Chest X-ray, PA view. Patient: 46 years old, sex M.
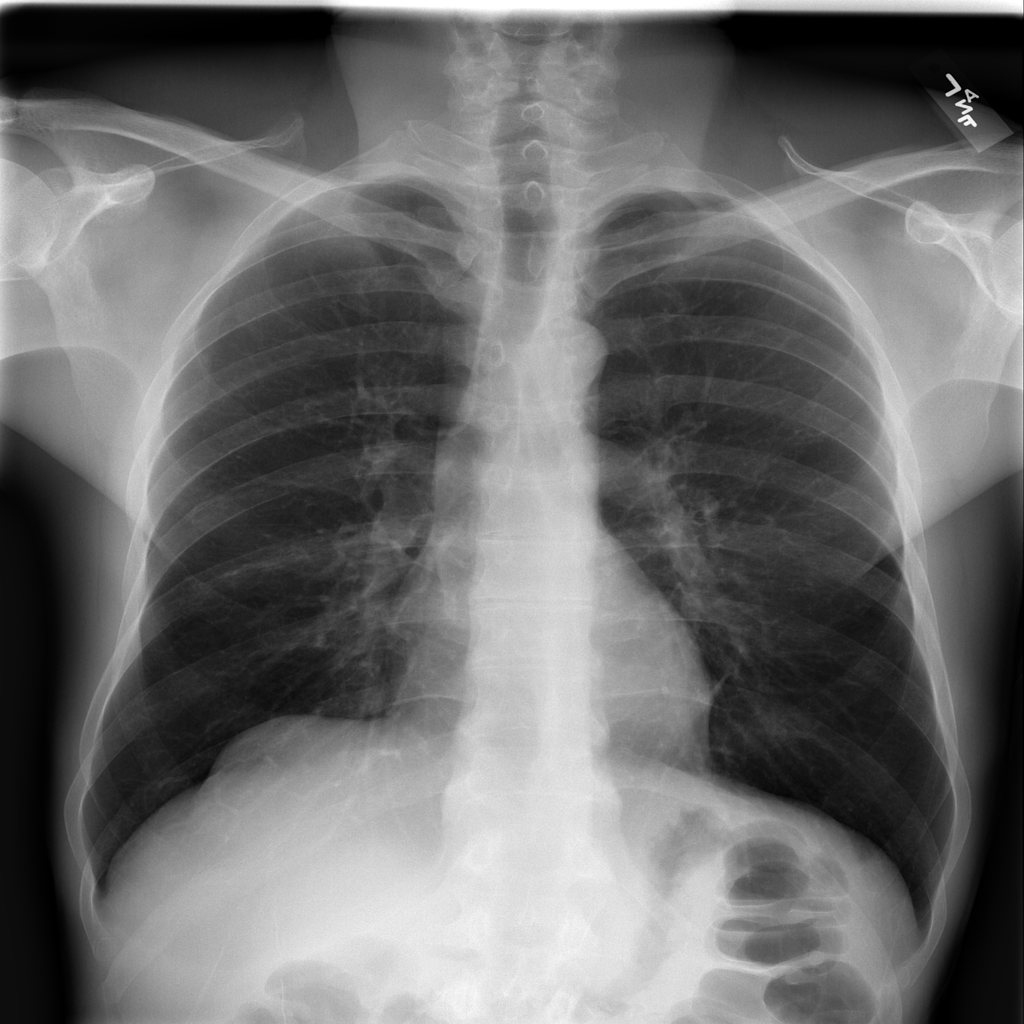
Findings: Atelectasis